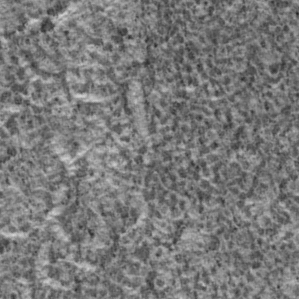
Label: frost